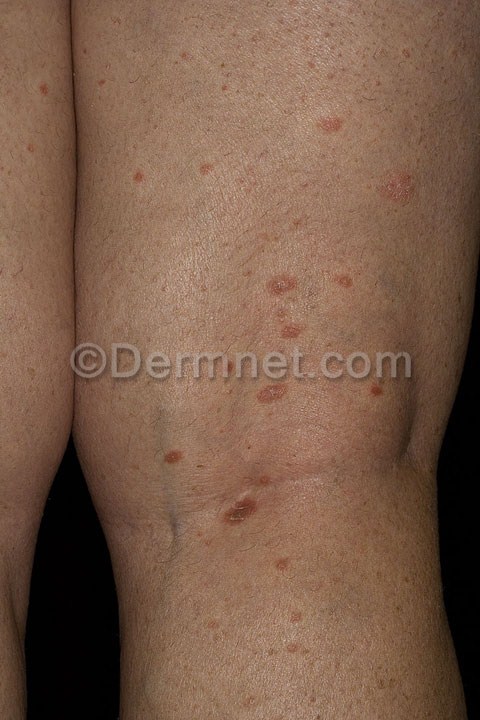
Disease: Psoriasis pictures Lichen Planus and related diseases